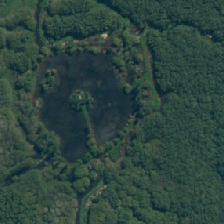
Land cover: lake_pond